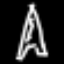
Label: The Eiffel Tower